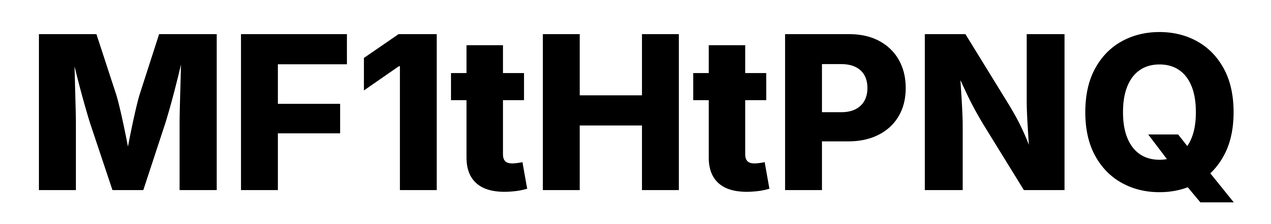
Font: Inter_ExtraBold